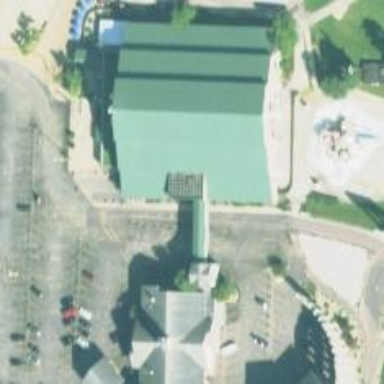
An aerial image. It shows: Water park.